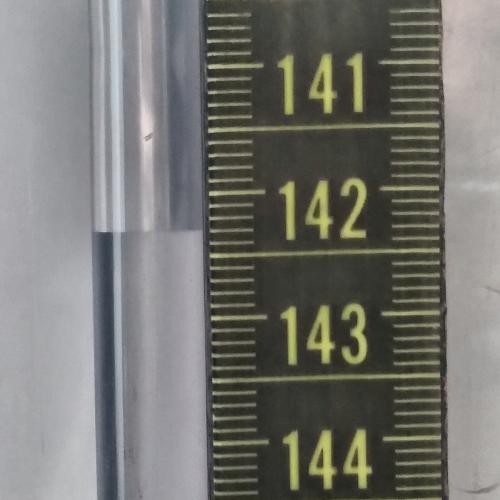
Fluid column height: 142.3 cm